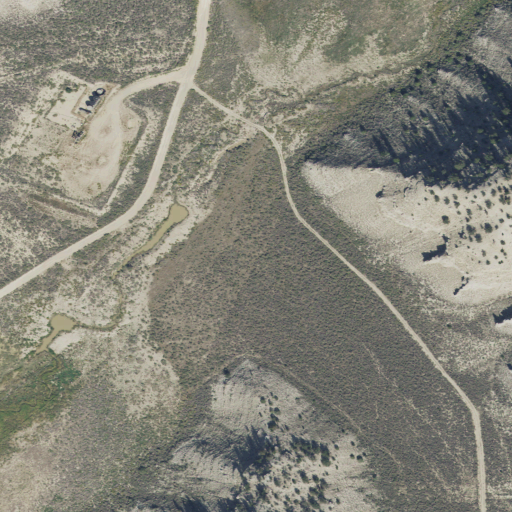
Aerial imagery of valley in Utah named Rosie Hollow containing shrub, evergreen forest, open development, medium intensity development, woody wetlands, deciduous forest, low intensity development, and grassland